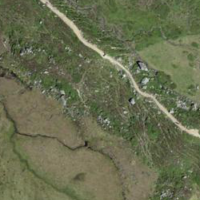
EUNIS habitat code: 26
Species observed at this site:
Jacobaea incana
Campanula barbata